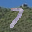
Label: 7